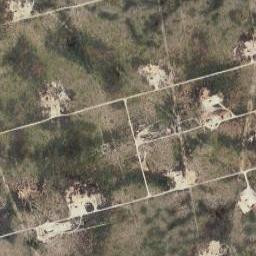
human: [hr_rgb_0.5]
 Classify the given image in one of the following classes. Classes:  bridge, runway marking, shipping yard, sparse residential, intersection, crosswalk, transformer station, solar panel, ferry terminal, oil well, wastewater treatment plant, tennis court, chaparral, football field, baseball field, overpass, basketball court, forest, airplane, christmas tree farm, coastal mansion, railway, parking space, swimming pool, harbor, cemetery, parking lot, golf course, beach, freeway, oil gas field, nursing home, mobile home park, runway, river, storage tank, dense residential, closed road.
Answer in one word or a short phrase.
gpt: oil gas field